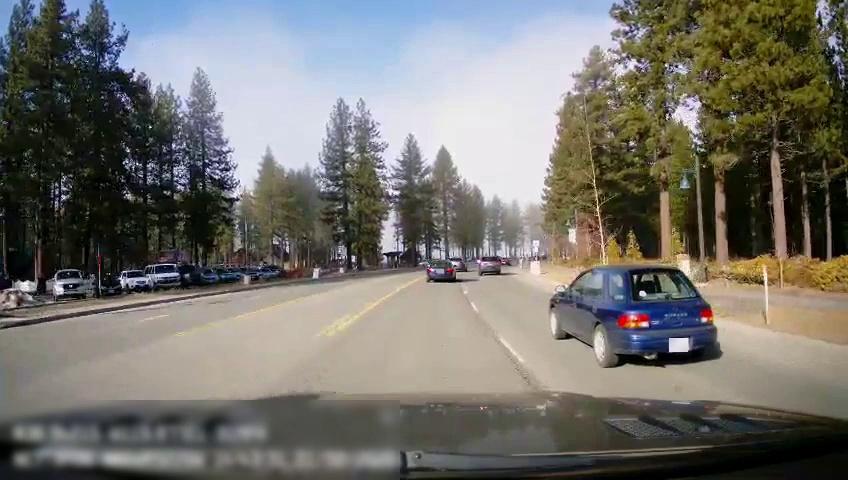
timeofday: Day
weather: Sunny
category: Drivable Space
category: Vehicles | SUV
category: Vehicles | Car
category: Vehicles | Car
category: Vehicles | SUV
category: Vehicles | SUV
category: Vehicles | SUV
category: Vehicles | SUV
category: Vehicles | Car
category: Vehicles | SUV
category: Vehicles | Car
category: Lanes | Opposite Lane
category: Lanes | Current Lane
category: Lanes | Current Lane